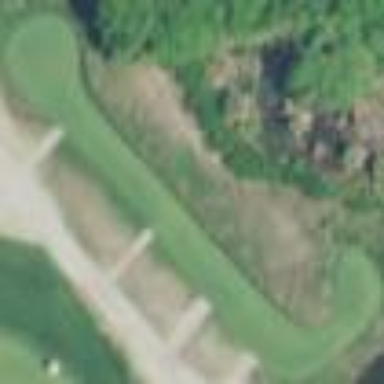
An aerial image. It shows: Grassy area designated as golf tee.